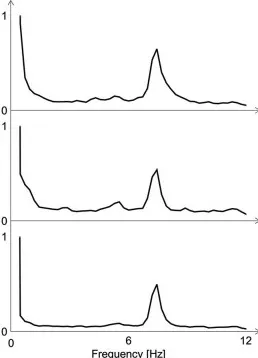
(A) Fourier Transform (FFT) of the Electromyogram (EMG)-activity of the wrist flexor and extensor and the coactivation of the right arm. A peak-frequency of about 7 Hz is visible.
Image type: electrography (emg)